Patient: sex M, age 31
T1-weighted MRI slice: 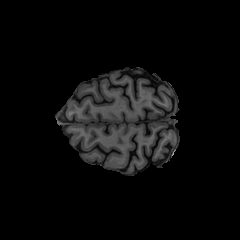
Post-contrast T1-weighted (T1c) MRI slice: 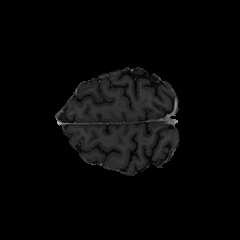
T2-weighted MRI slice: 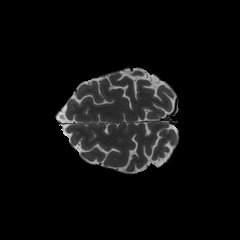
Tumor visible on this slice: no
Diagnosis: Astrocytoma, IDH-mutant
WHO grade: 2